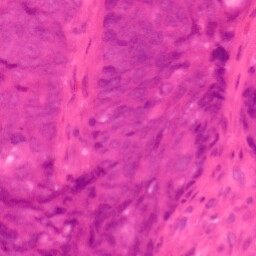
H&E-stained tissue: Colon